Interaction volume radius: 10 \u00c5
Interaction volume height: 25 \u00c5
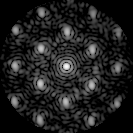
Disorder parameter: 0.3497